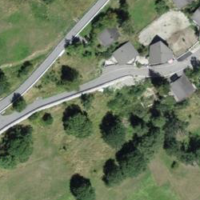
EUNIS habitat code: 24
Species observed at this site:
Sambucus racemosa
Plantago media